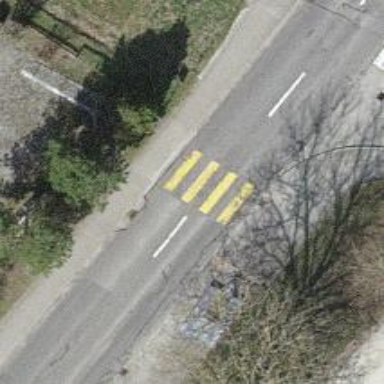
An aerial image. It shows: Uncontrolled zebra crossing on the road.